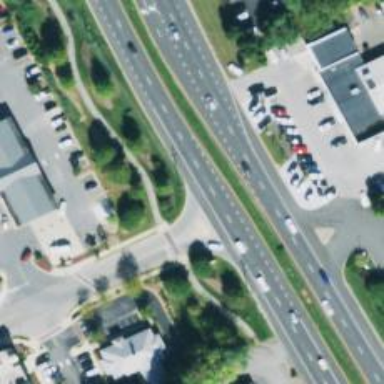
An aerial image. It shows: Trunk highway.